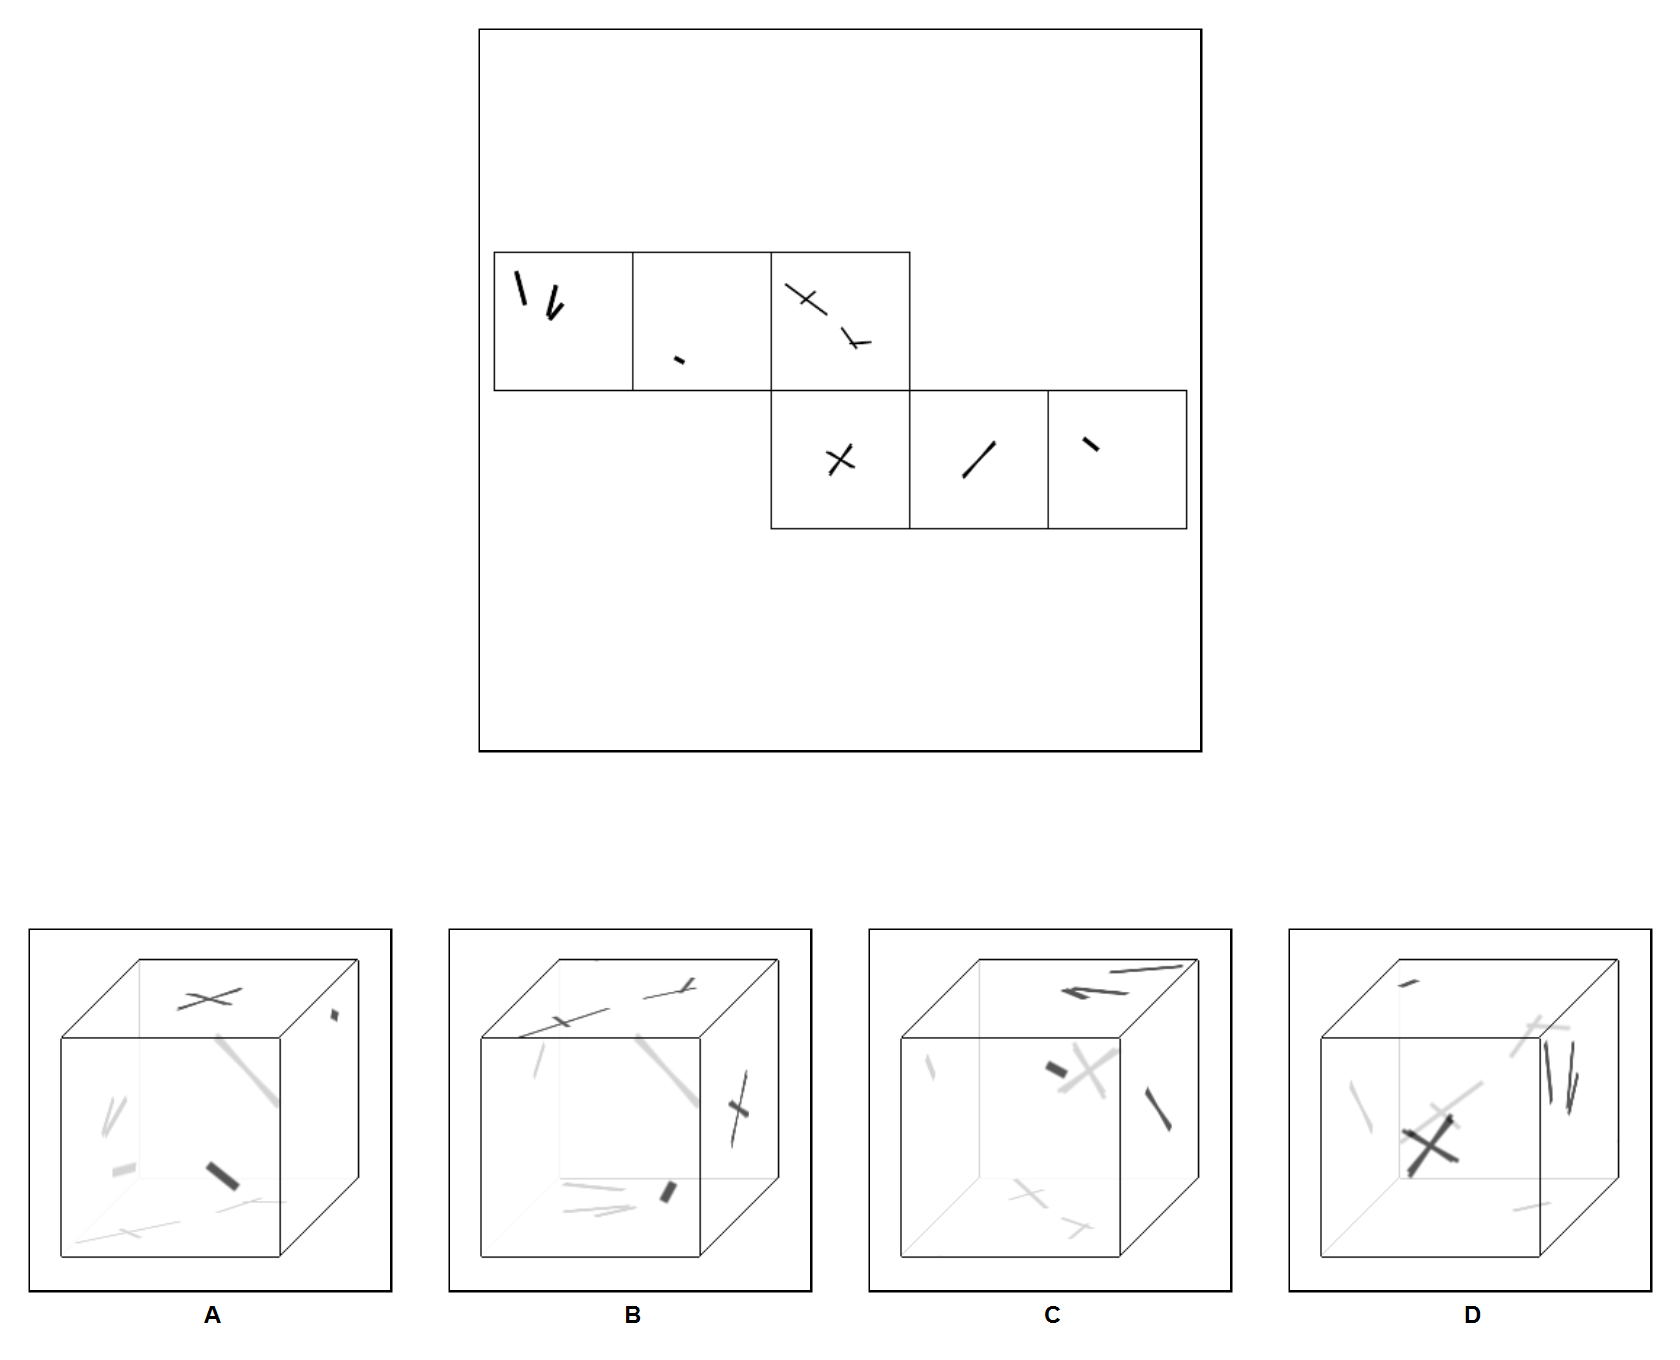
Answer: B